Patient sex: M
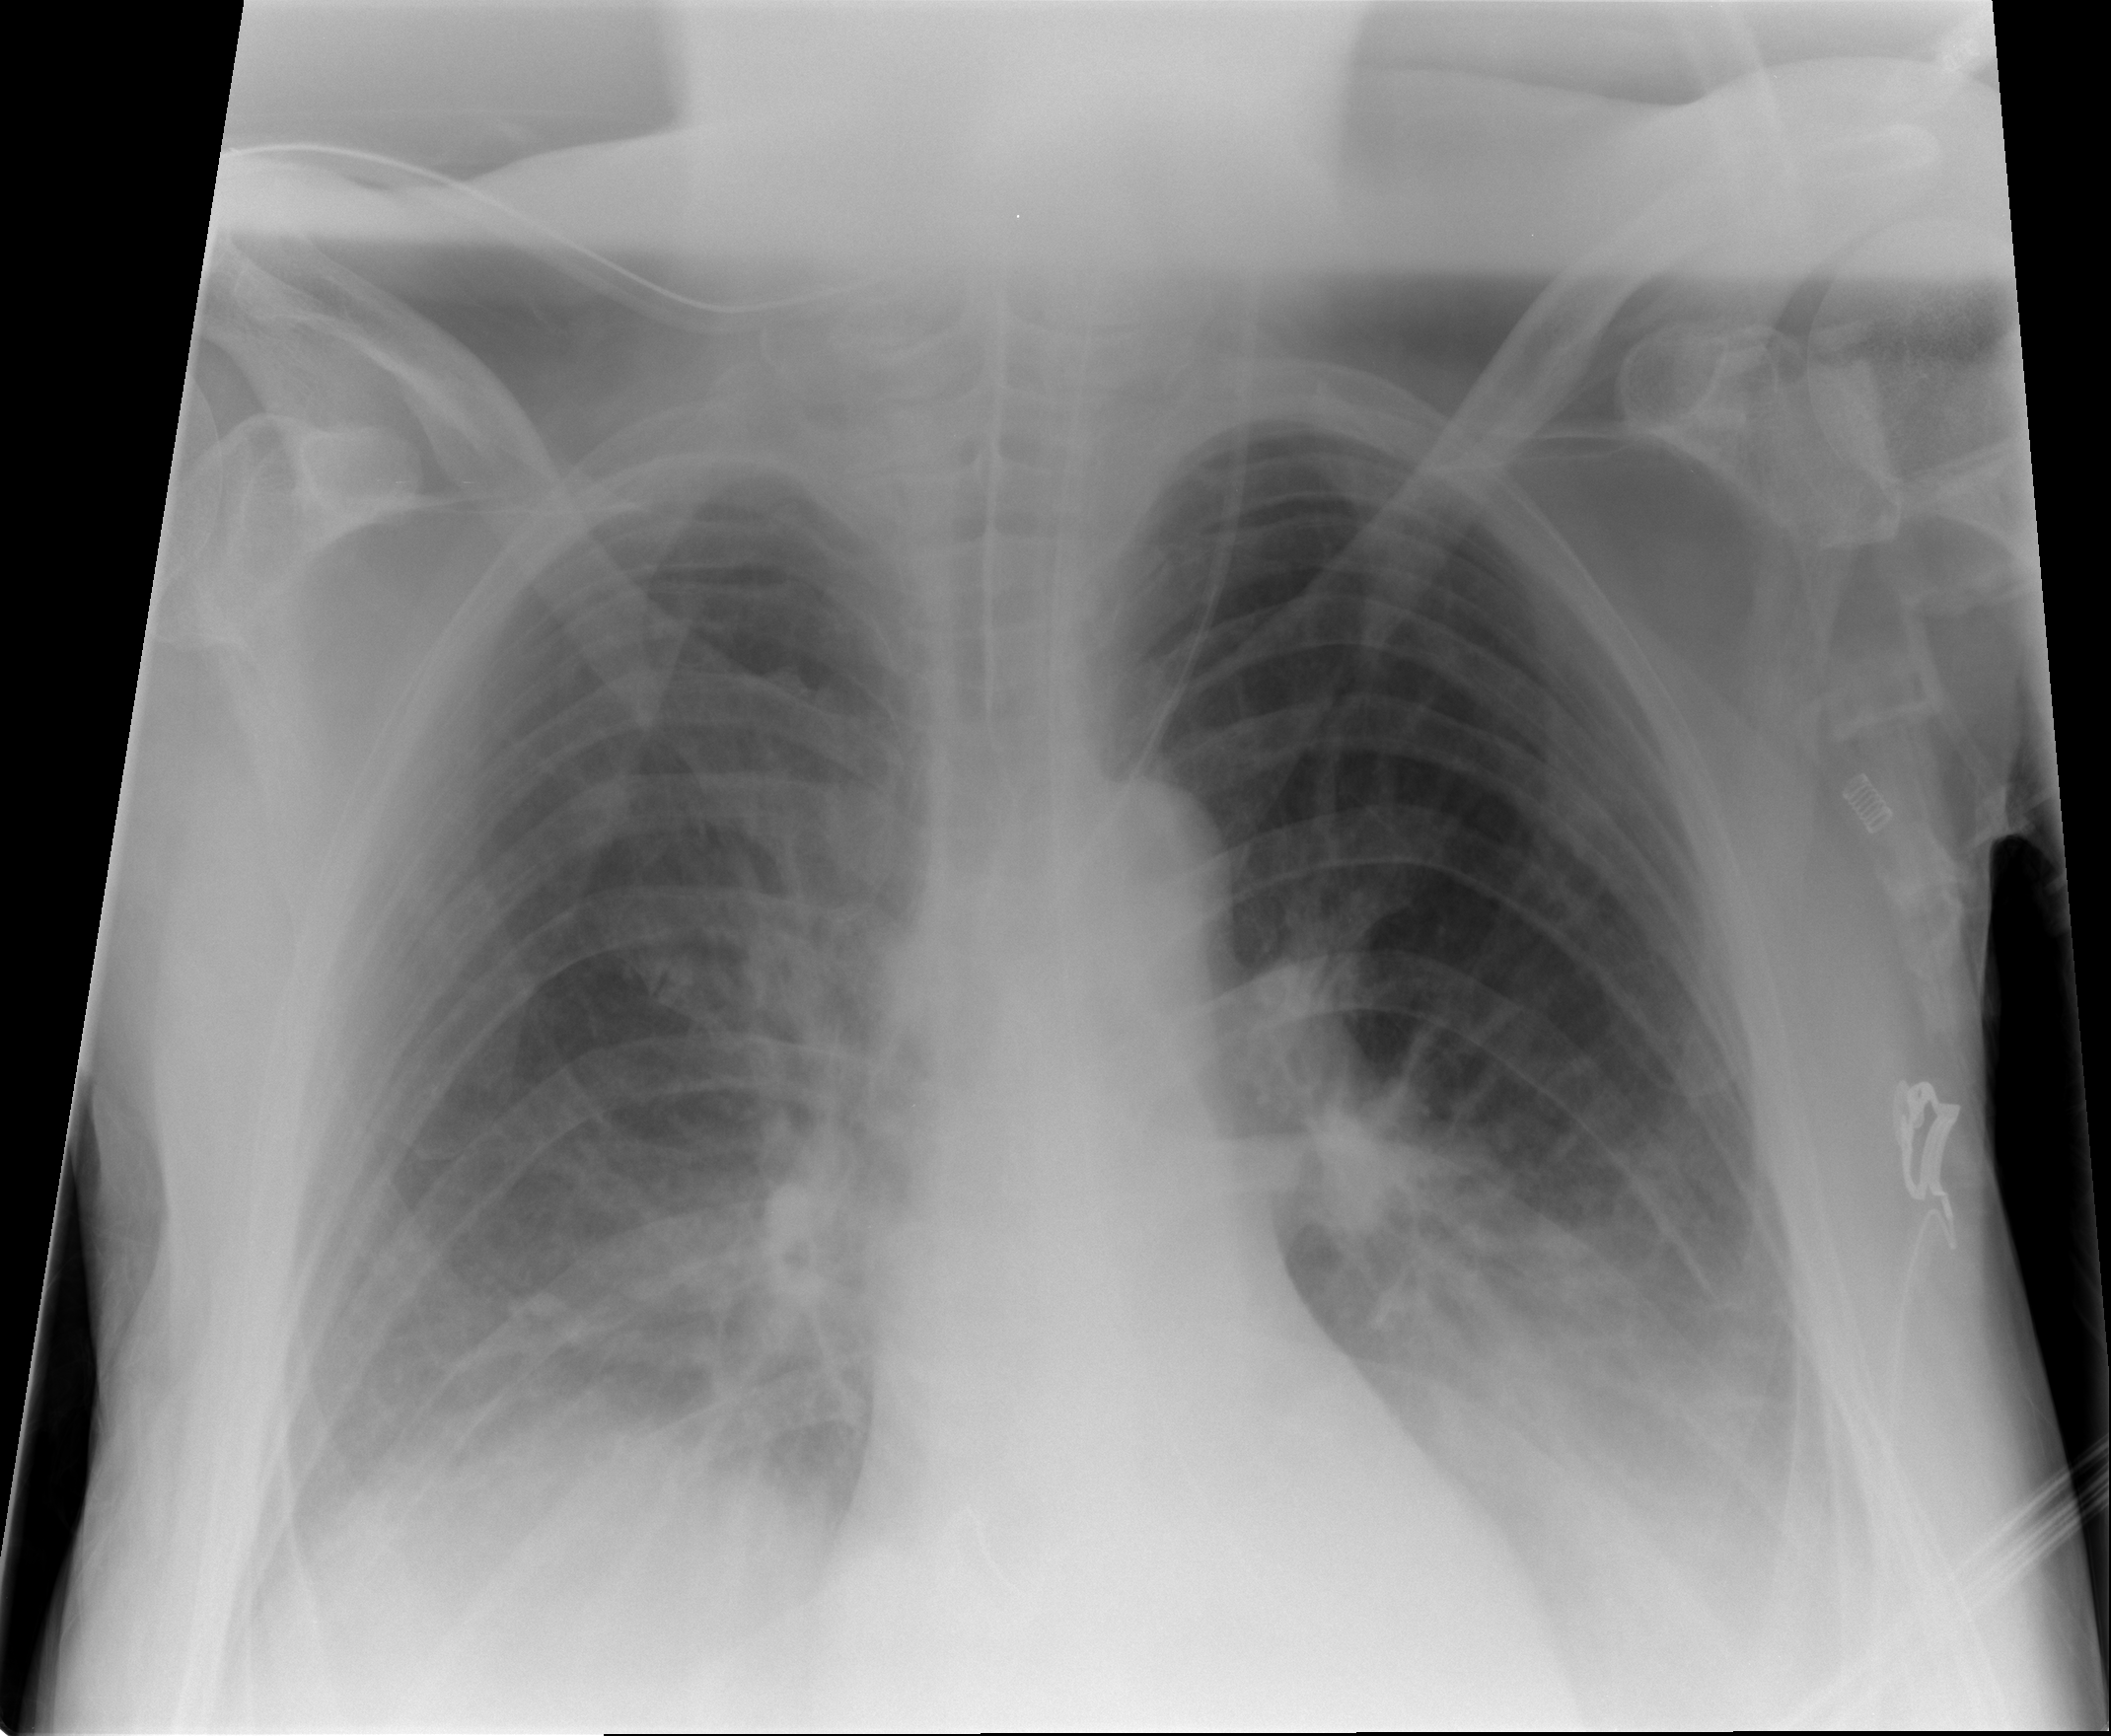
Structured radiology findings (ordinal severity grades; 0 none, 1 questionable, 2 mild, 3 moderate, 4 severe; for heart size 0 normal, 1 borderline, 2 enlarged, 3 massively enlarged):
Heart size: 2
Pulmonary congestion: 2
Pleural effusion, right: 2
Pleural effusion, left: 2
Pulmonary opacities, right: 0
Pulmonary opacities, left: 0
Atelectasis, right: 2
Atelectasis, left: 2